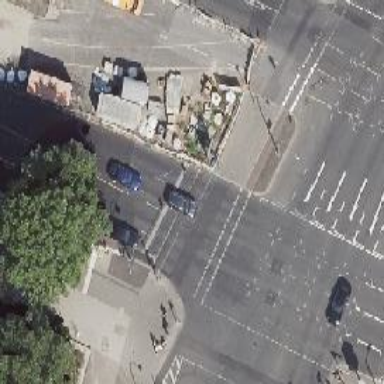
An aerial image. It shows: Crossing with traffic signals.